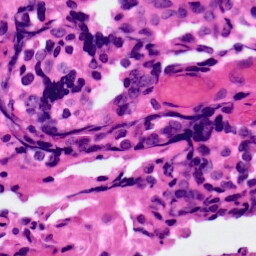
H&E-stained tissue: Ovarian